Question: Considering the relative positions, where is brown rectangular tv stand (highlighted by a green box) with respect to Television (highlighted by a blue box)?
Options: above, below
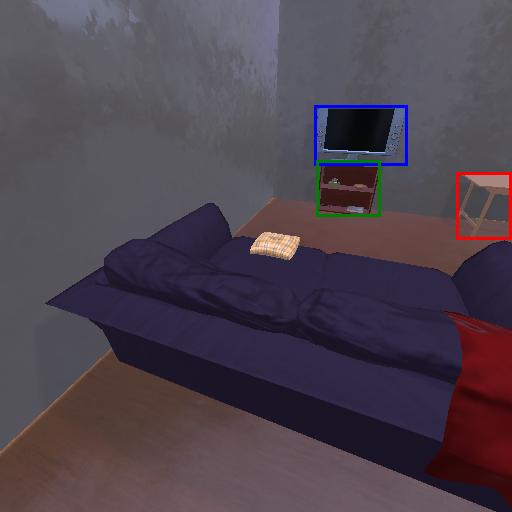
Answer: above